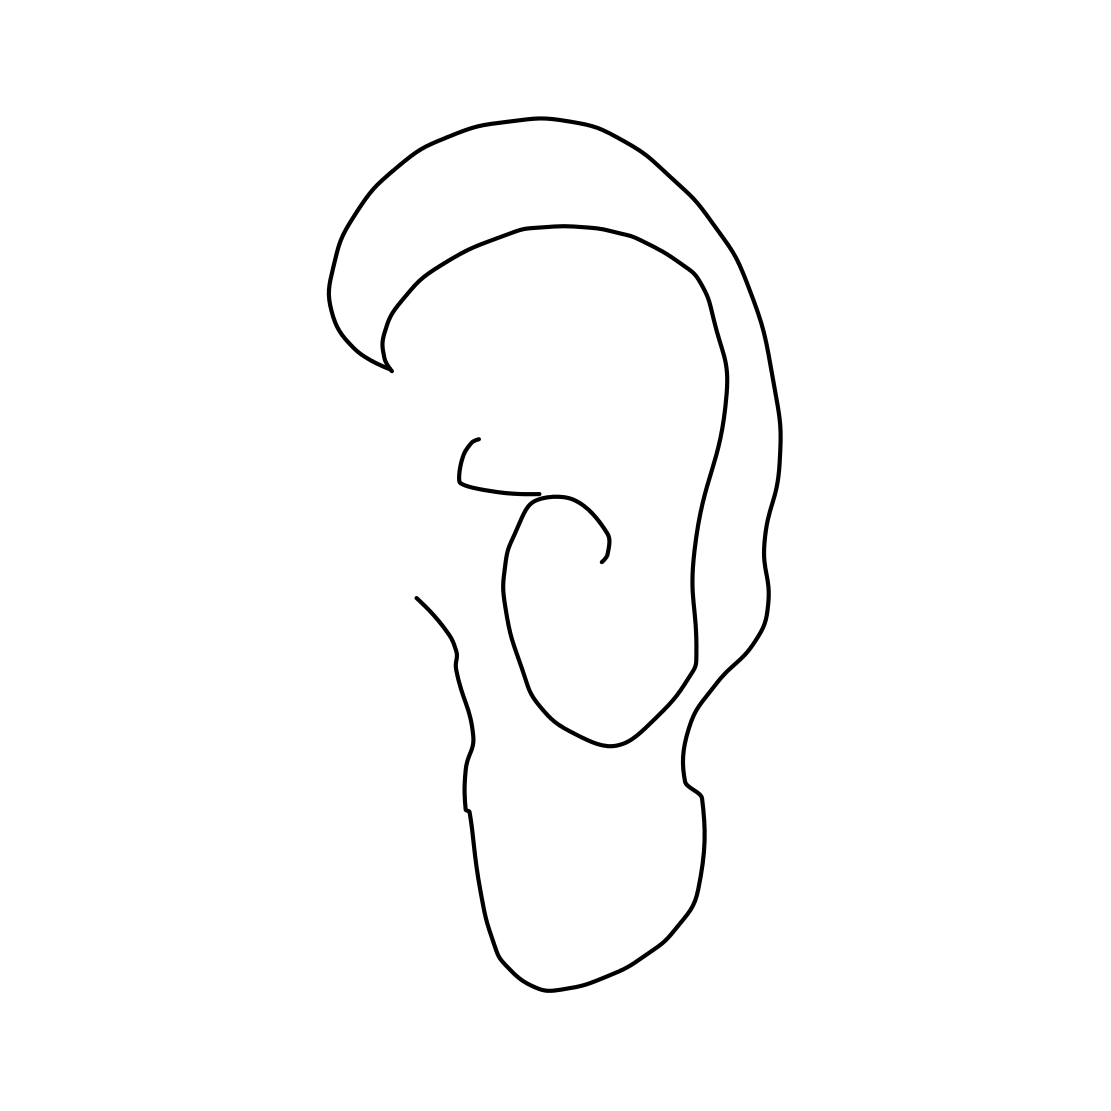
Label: ear